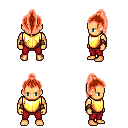
a pixel art fantasy rpg character, male body template, human, tanned skin, gold chest armor, red pants, red long topknot hairstyle, leather bracers, four views (front, back, left, right), 2x2 character sprite sheet, small pixel art, hard edges, no anti-aliasing